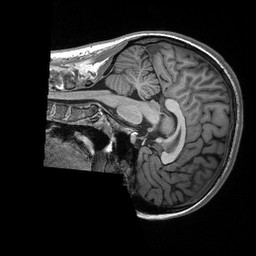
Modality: T1w
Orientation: sagittal
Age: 20
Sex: female
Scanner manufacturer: siemens
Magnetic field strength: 3 T
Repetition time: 2.3 s
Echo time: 0.00298 s